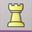
Piece: wR